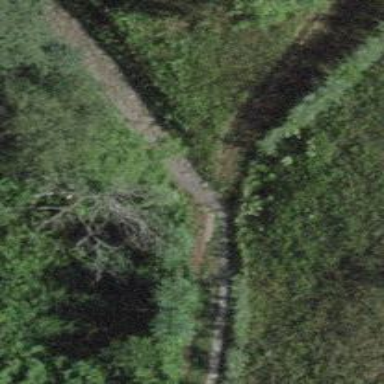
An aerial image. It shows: Gravel path.